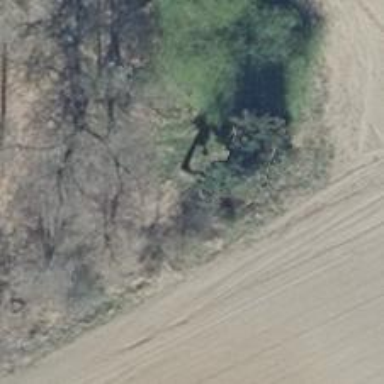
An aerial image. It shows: Deciduous tree with broadleaved leaves.